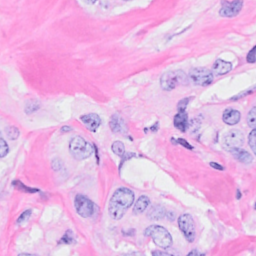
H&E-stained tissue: Breast